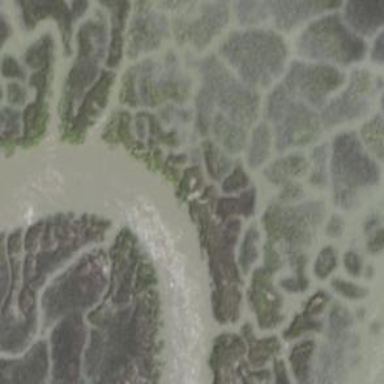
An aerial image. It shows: Tidal wetland characterized by saltmarsh vegetation.